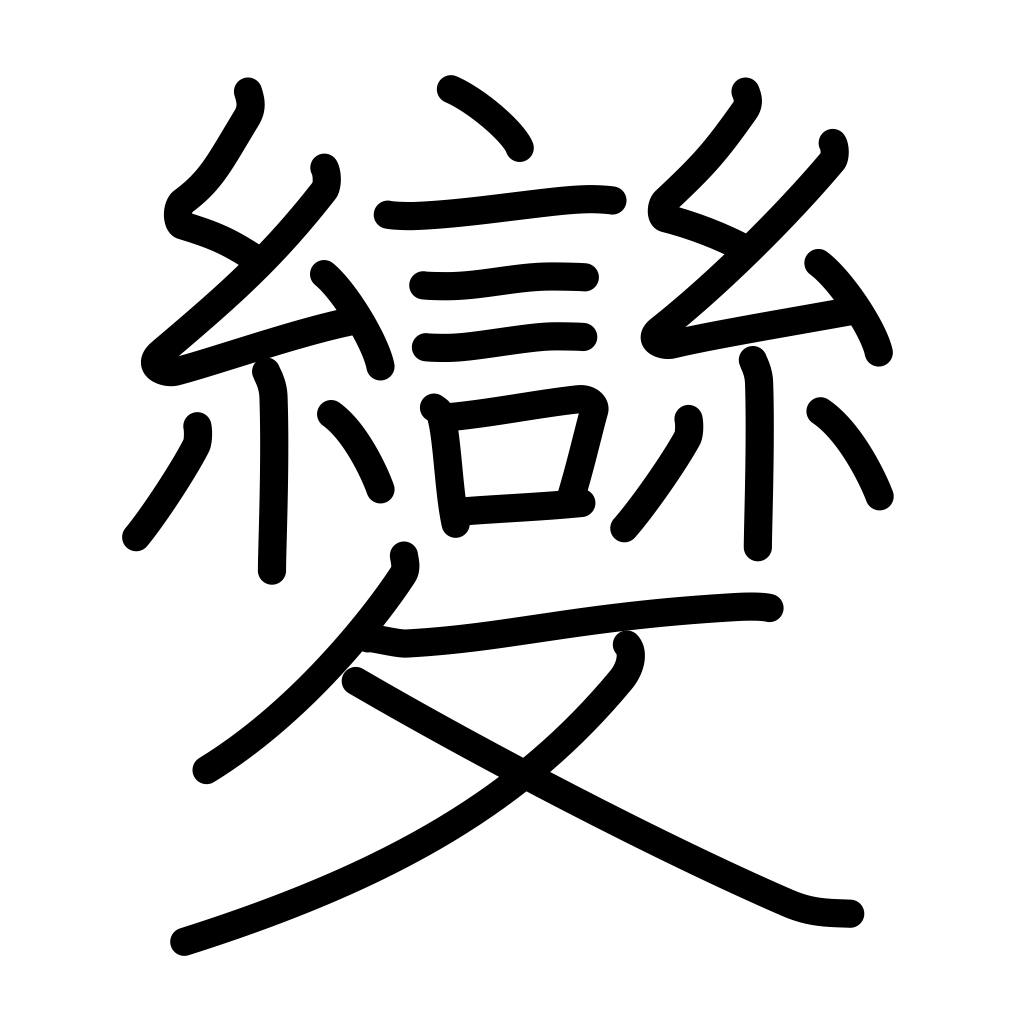
Meaning: change, strange